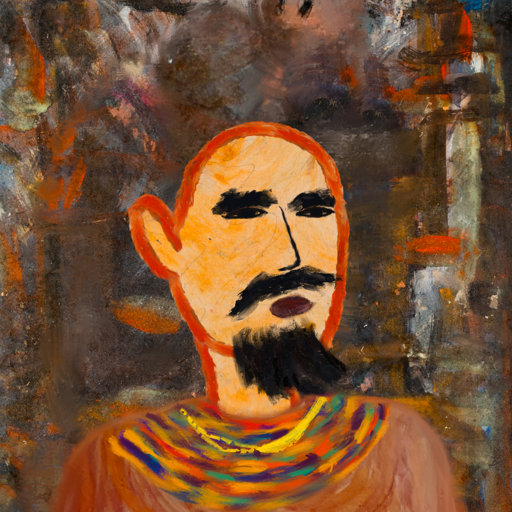
Background: GypsyQueen, Head And Neck Side: Experience, Face Side: Mosgoul, Bust: Pious_Lady, Hair Side: Blank, Head Accessory: Blank, Second Necklace: An_Impression_2, Necklace: Irani_1, Baby: Blank